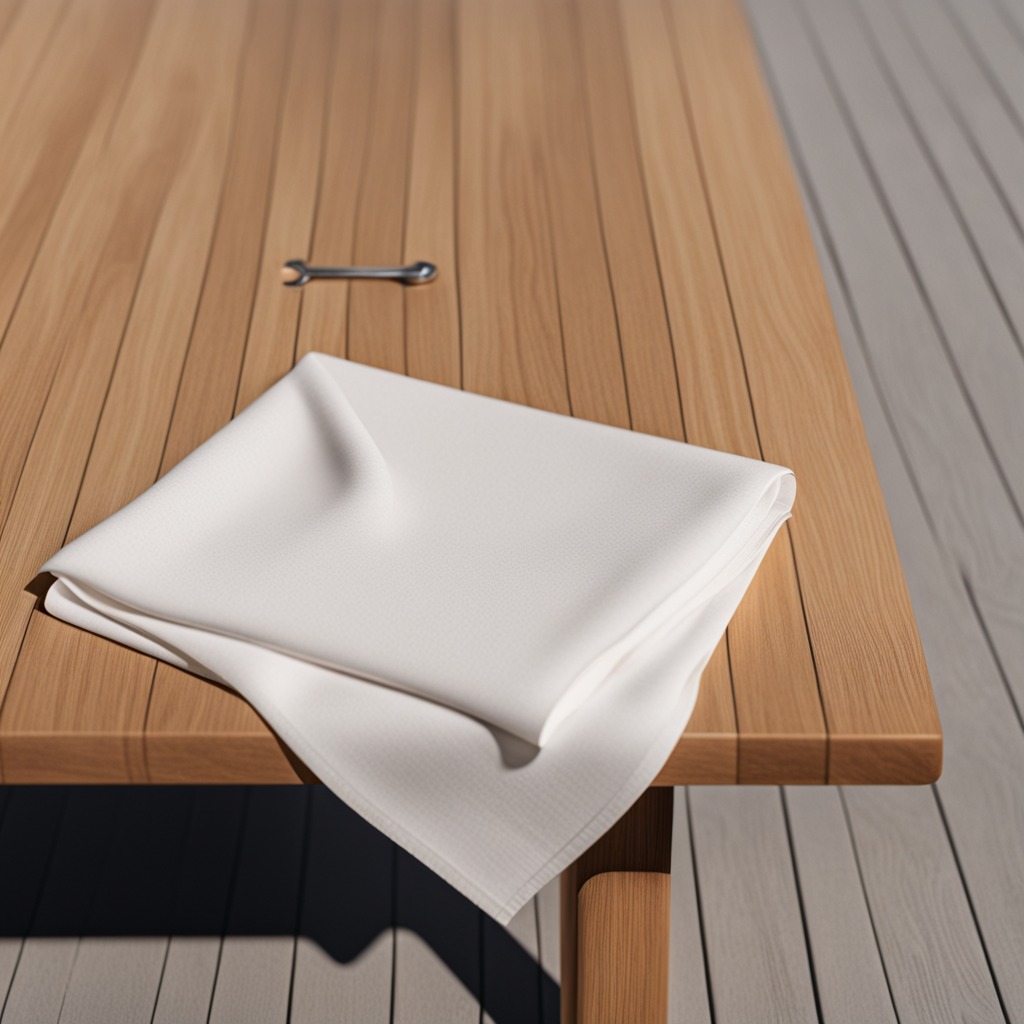
A wrench is lying on the wooden table in the outdoor workshop during daytime bright natural light soft shadows worn but beneath the cloth.